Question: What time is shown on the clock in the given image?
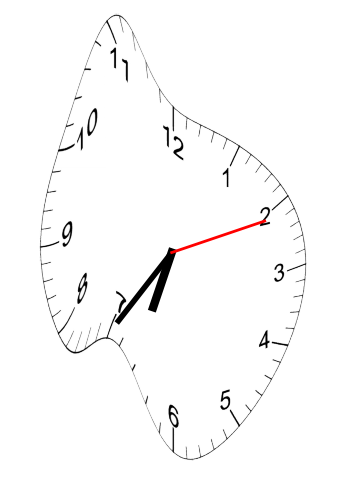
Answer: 06:35:11